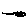
Label: fish